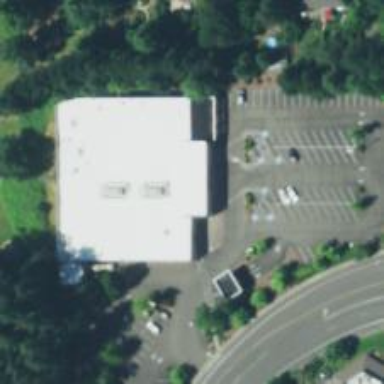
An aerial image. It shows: Retail area.